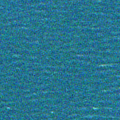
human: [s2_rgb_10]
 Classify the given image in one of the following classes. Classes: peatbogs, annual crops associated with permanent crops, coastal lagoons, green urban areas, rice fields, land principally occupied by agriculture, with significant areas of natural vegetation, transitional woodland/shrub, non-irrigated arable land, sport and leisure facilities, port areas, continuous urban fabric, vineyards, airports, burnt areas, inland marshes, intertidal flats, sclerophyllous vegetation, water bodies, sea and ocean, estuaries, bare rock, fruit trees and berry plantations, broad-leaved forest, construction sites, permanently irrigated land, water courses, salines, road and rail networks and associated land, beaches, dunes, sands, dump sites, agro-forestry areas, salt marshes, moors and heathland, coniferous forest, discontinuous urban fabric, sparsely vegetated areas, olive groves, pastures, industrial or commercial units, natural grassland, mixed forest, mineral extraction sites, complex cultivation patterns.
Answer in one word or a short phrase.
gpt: sea and ocean